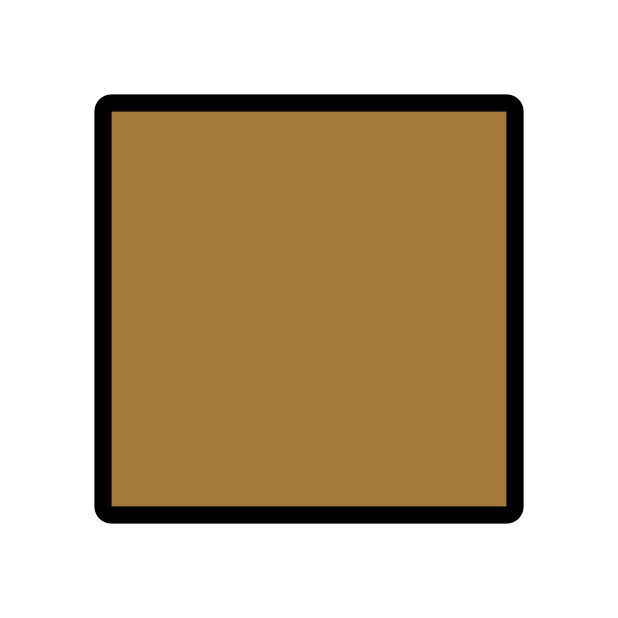
Emoji: 🏾
Name: emoji modifier fitzpatrick type-5
Unicode: 0x1f3fe